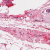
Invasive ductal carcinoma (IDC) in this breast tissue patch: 0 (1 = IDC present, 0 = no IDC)